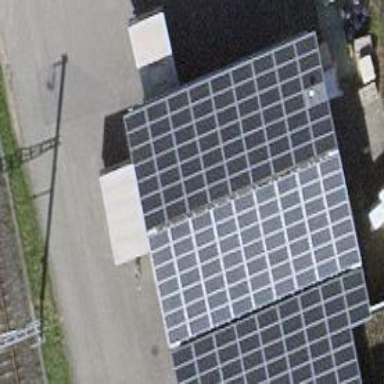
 consisting of solar photovoltaic panels."